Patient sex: F
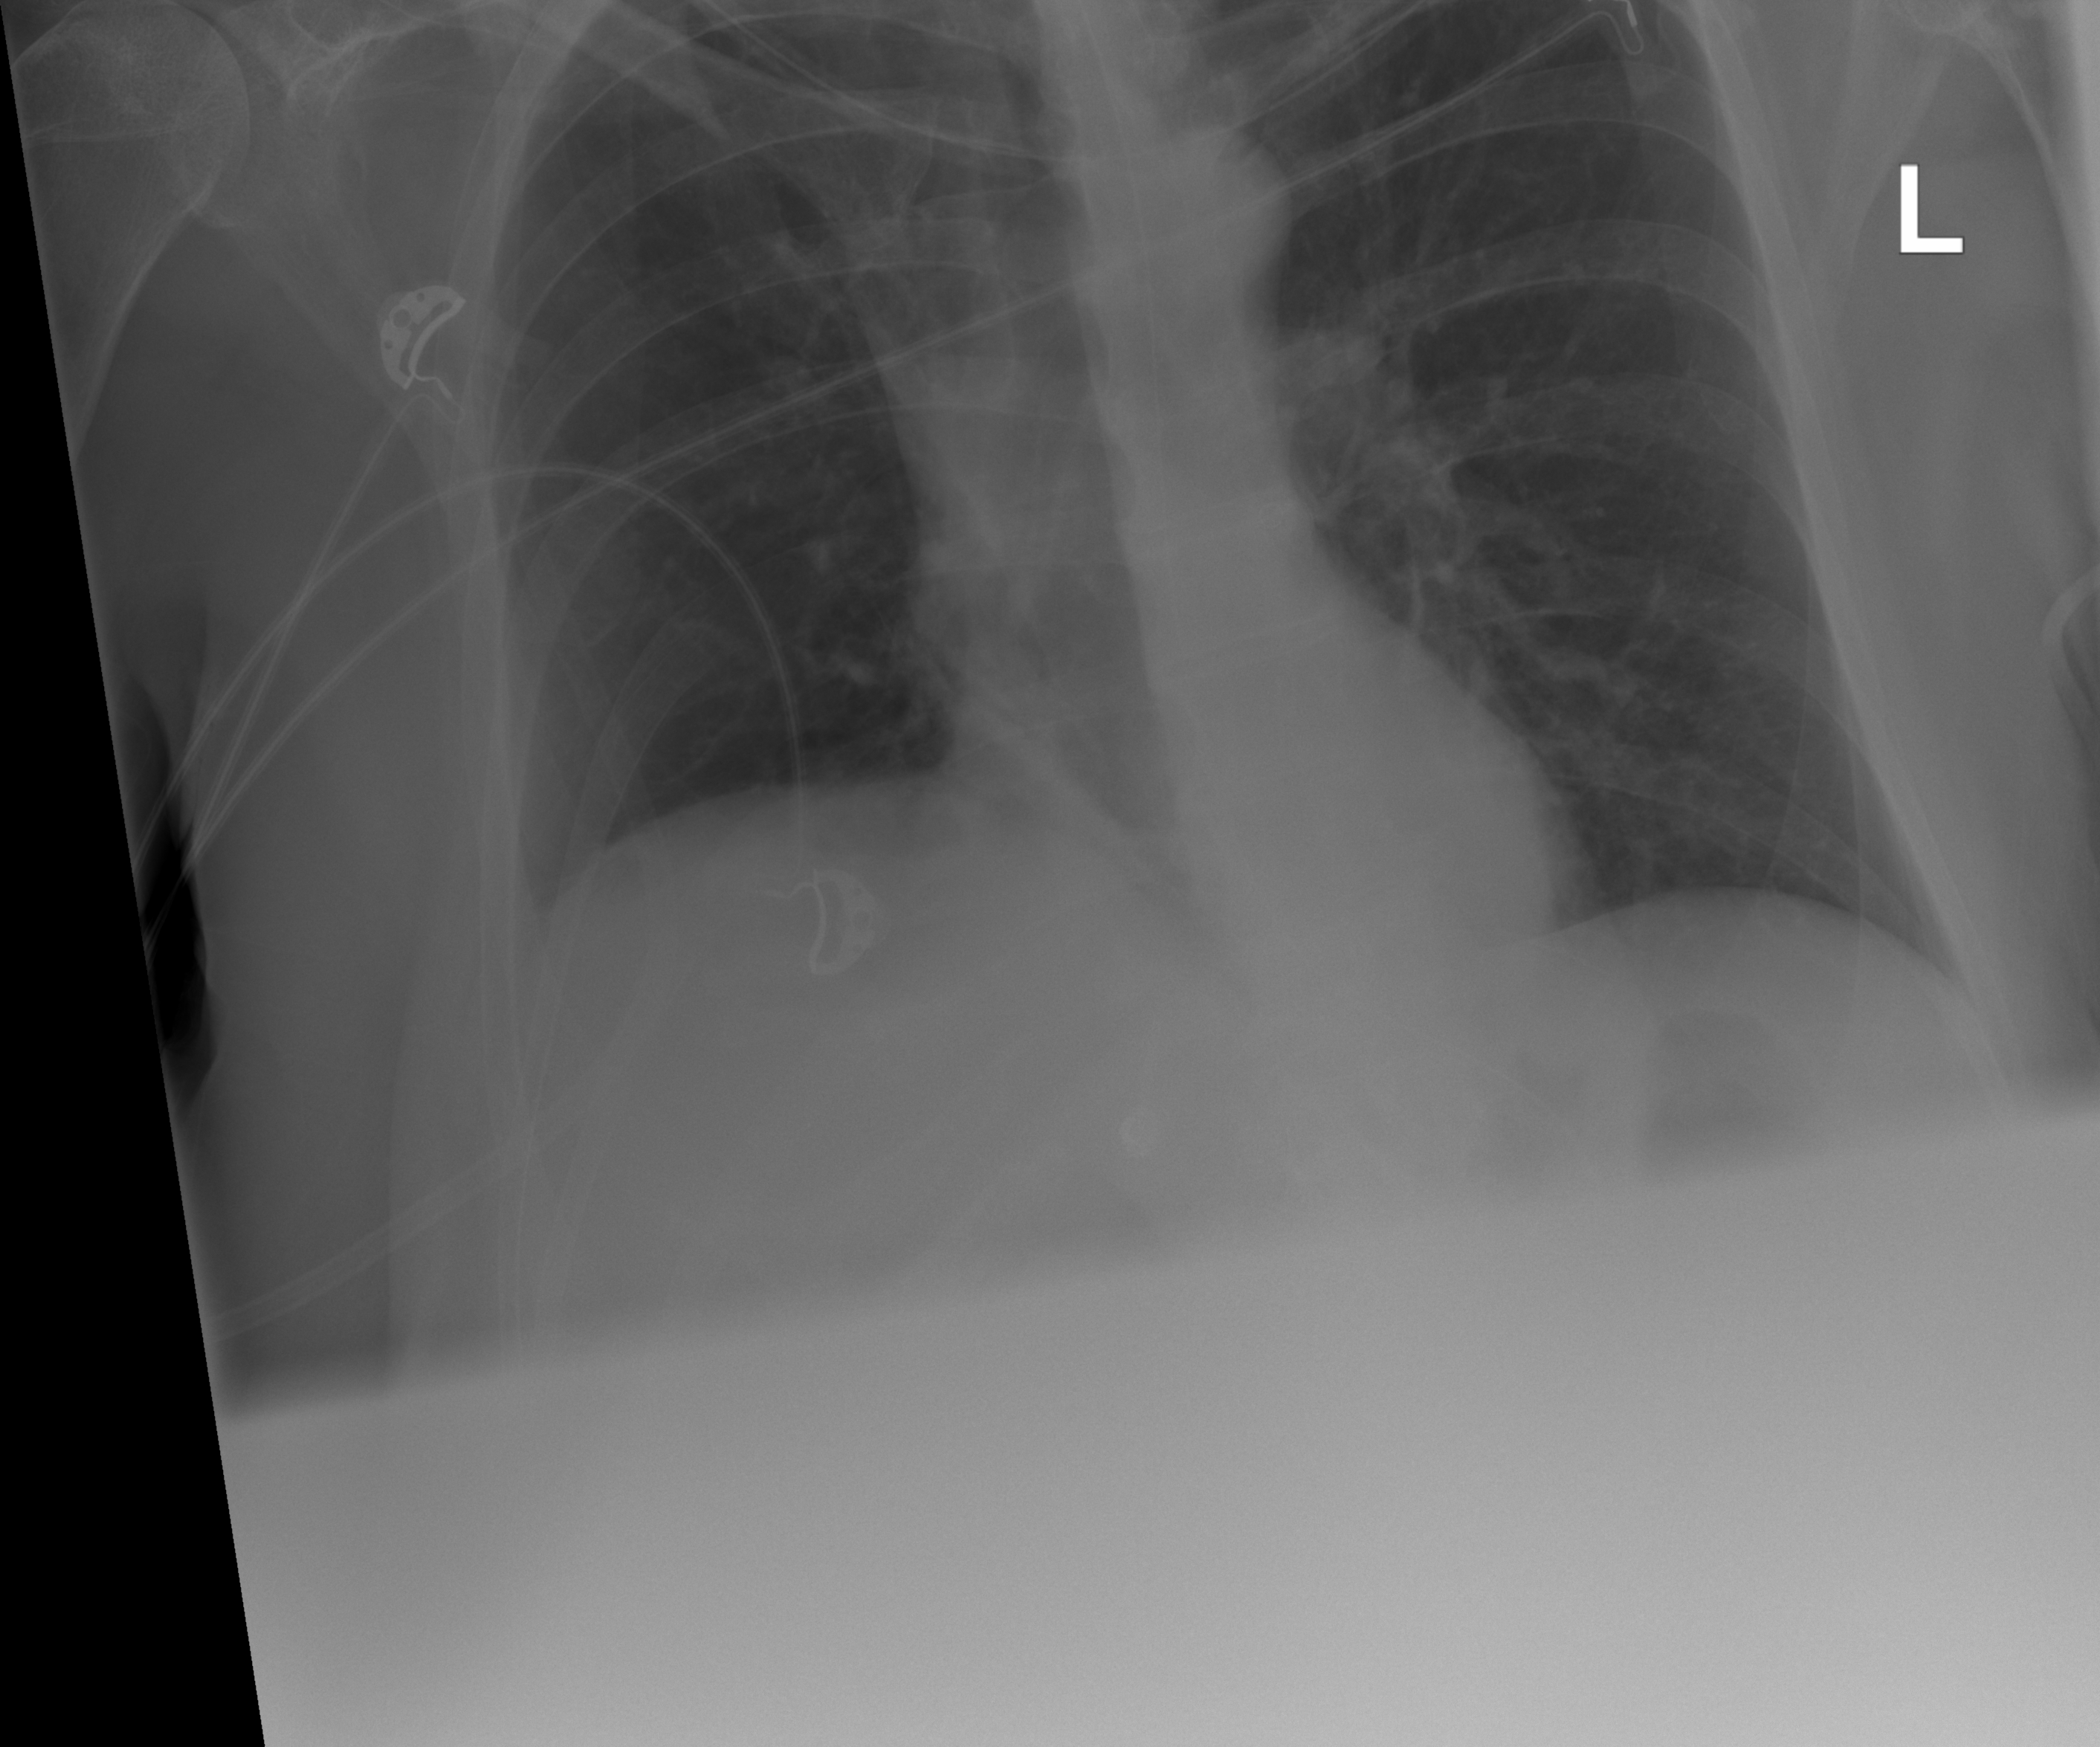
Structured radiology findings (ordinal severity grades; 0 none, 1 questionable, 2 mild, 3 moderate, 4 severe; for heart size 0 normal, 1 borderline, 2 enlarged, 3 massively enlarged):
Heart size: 0
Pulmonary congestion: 0
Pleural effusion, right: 2
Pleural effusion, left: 0
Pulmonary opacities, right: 0
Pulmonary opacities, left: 0
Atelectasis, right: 2
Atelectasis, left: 0